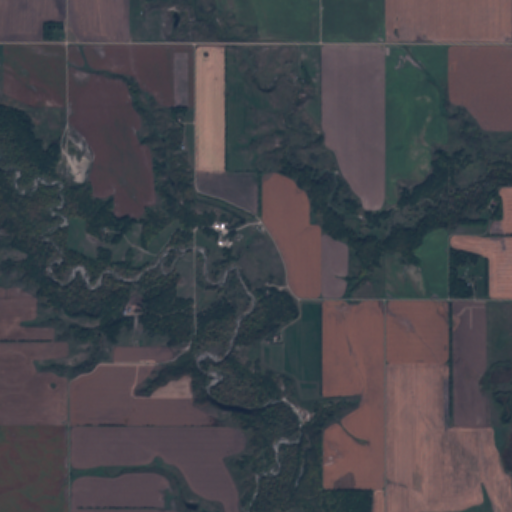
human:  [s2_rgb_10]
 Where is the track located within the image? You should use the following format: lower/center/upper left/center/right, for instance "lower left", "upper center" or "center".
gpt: There is no track in the image.